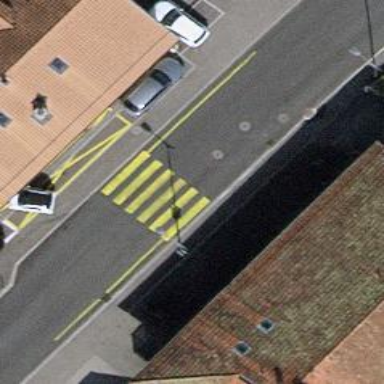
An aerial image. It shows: Marked crossing with zebra stripes on the road.